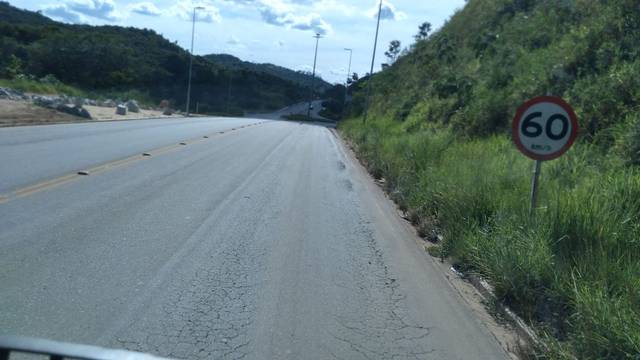
Region: Brazil
Coordinates: -19.877, -43.865